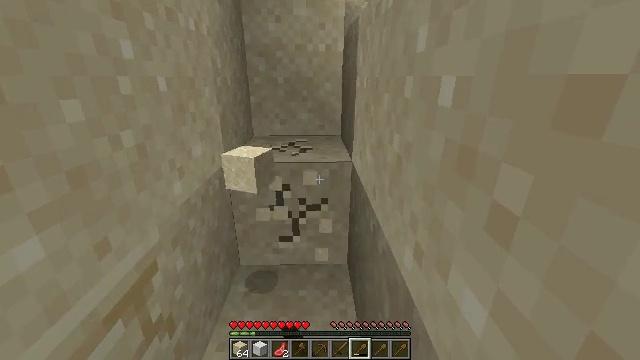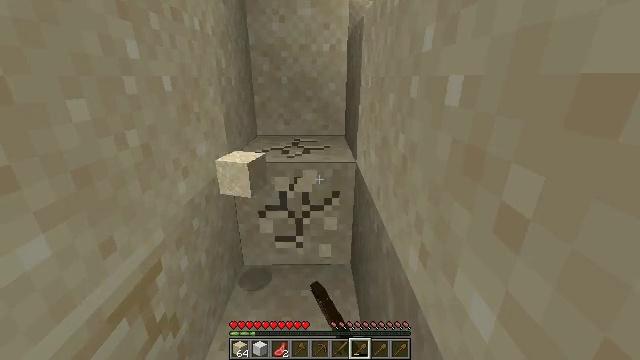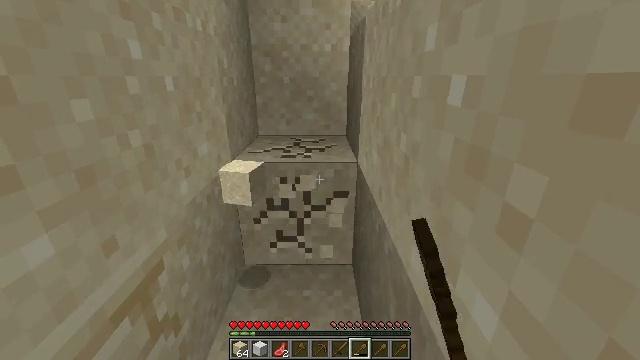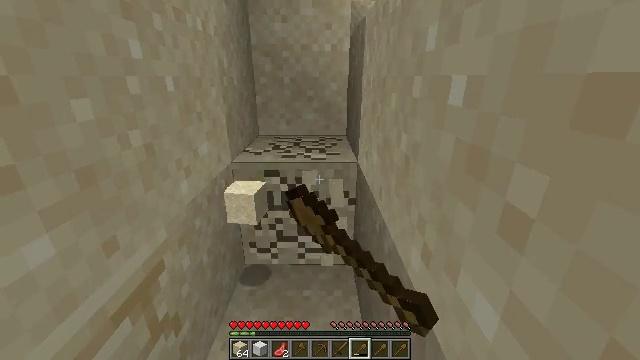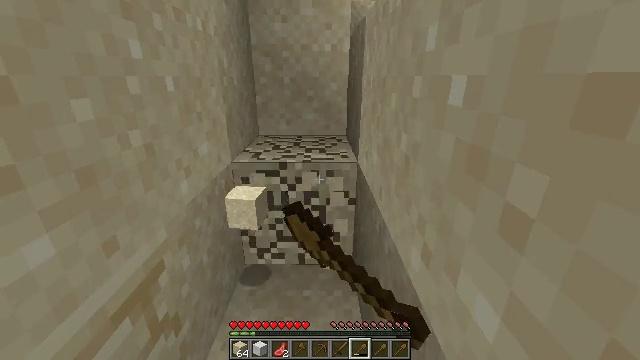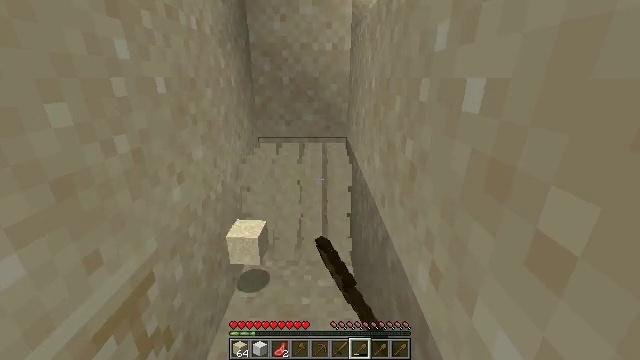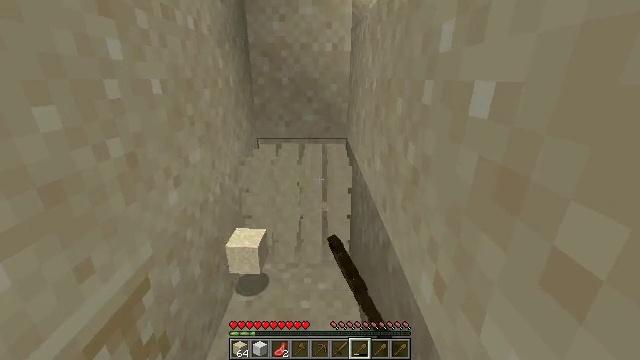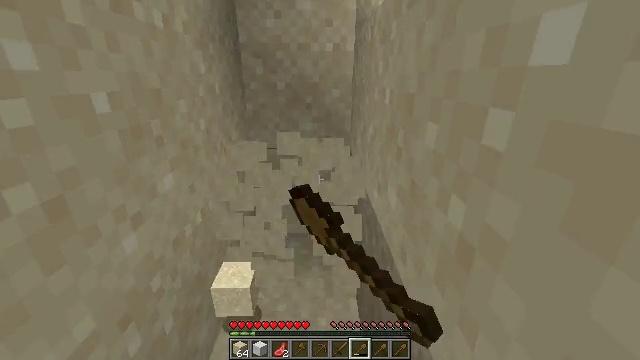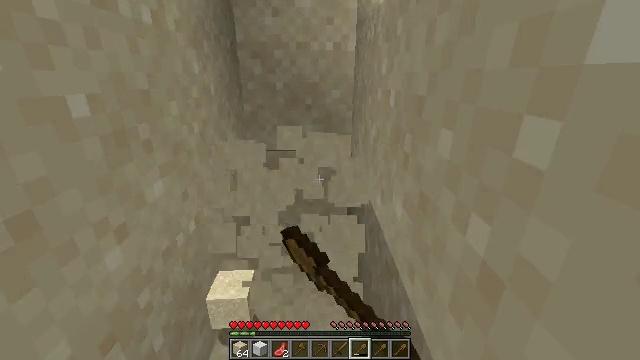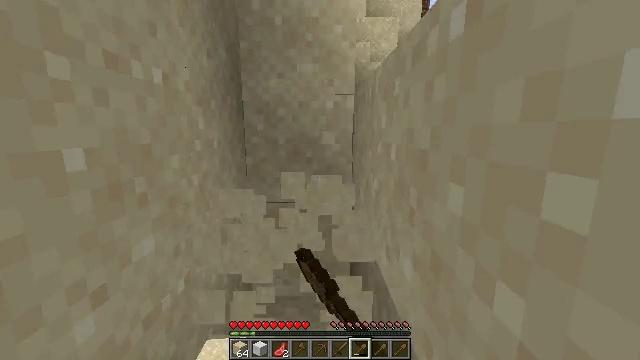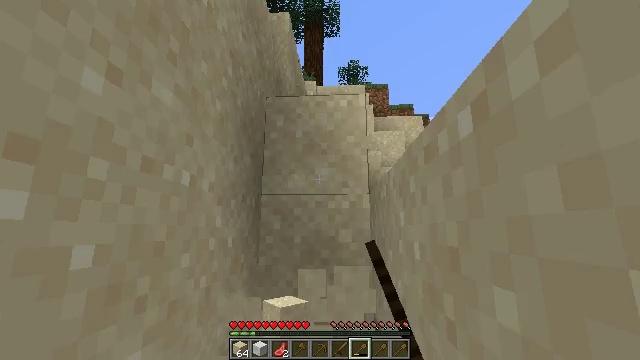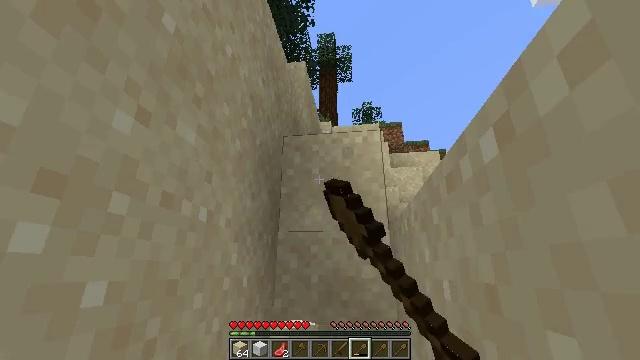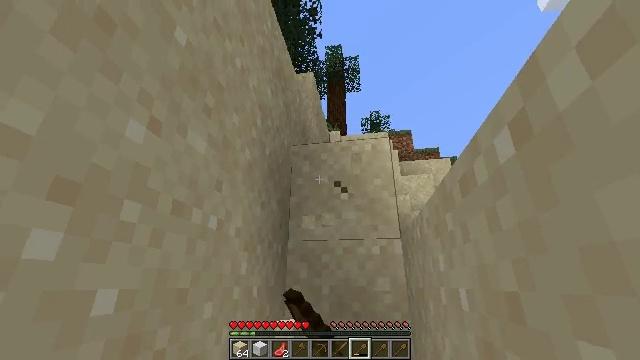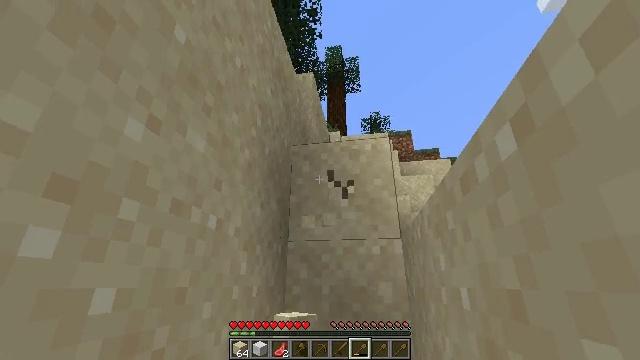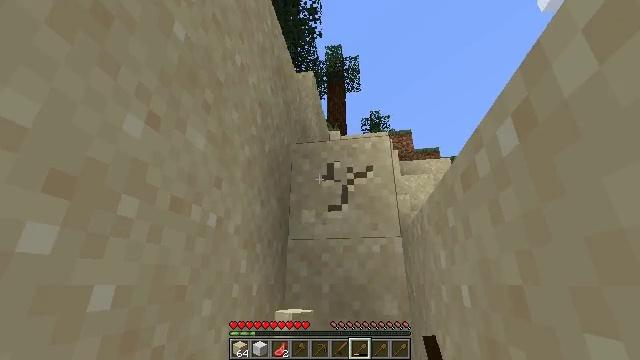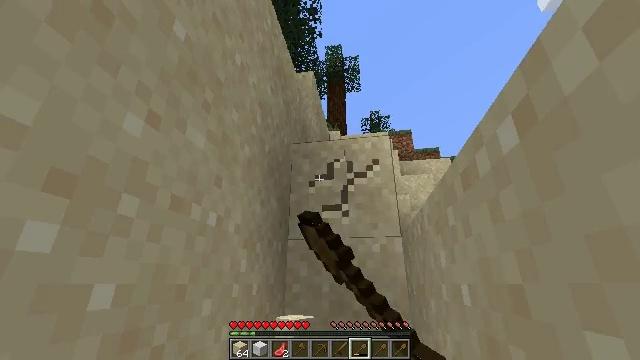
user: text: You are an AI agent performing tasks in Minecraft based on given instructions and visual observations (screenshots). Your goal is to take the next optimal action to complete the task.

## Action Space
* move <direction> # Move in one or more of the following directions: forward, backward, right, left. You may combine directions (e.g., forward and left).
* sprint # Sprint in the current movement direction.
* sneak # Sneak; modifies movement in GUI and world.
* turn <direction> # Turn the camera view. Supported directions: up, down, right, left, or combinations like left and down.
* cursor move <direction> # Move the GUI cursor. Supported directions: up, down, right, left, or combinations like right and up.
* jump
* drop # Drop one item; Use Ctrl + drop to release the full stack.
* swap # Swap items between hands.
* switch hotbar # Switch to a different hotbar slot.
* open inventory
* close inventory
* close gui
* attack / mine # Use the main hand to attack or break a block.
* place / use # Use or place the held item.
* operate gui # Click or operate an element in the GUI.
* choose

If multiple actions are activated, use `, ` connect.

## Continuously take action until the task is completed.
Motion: motion action
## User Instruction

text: Attack the ground to gather sand.
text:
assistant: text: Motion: attack / mine
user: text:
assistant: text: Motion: attack / mine
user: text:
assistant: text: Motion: attack / mine
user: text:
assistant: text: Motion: attack / mine
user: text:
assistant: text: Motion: move forward, attack / mine
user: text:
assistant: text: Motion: move forward, attack / mine
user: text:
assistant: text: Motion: move forward, attack / mine
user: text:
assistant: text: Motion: attack / mine
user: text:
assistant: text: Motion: turn up, attack / mine
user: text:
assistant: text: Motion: turn left and up, attack / mine
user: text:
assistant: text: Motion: turn left and up, attack / mine
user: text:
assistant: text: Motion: turn left and up, attack / mine
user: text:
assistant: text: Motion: attack / mine
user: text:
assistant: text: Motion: attack / mine
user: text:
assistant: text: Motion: attack / mine
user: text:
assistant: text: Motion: attack / mine
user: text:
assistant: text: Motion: attack / mine
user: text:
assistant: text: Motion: turn down, attack / mine
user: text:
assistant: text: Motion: turn right and down, attack / mine
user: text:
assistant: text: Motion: attack / mine
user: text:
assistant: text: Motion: attack / mine
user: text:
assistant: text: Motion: turn right and down, attack / mine
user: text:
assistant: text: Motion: turn right and down, attack / mine
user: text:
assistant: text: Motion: turn right and down, attack / mine
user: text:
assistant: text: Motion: turn down, attack / mine
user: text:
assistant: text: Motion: attack / mine
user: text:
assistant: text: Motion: attack / mine
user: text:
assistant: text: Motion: attack / mine
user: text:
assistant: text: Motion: attack / mine
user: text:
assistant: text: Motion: attack / mine